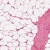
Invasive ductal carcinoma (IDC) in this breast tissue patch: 0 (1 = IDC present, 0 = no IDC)